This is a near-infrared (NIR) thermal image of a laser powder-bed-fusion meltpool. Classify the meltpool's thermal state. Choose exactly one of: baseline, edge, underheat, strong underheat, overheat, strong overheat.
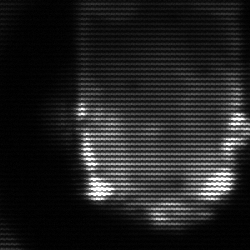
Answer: baseline